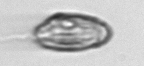
Label: Katodinium_or_Torodinium